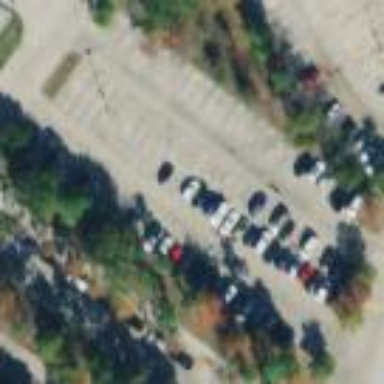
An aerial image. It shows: Parking area with surface.